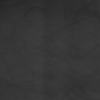
Label: not_dusty